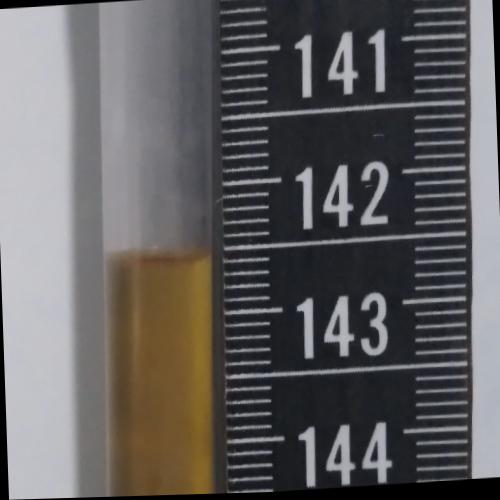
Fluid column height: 142.6 cm